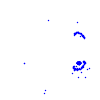
Particle: pion